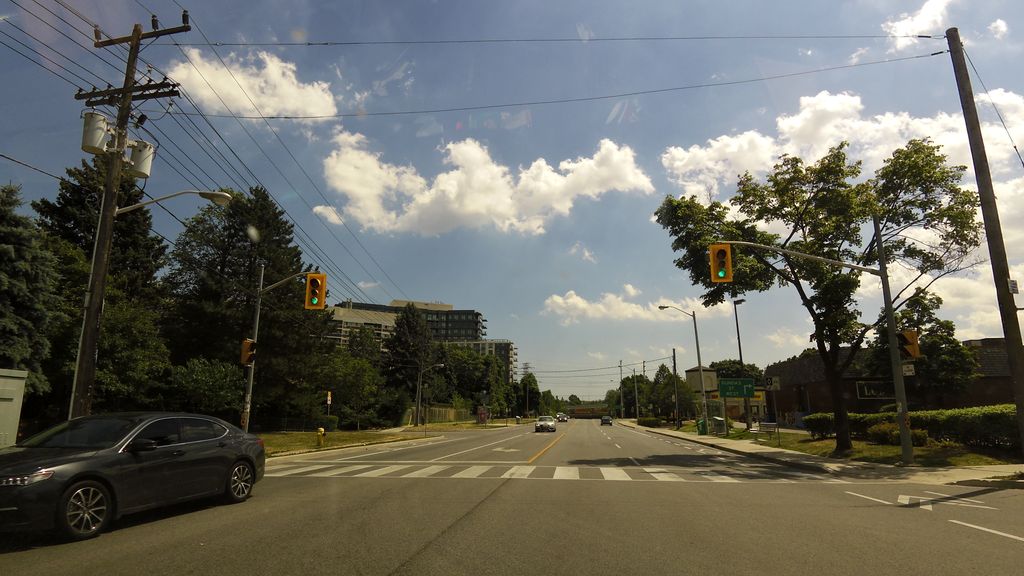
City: toronto